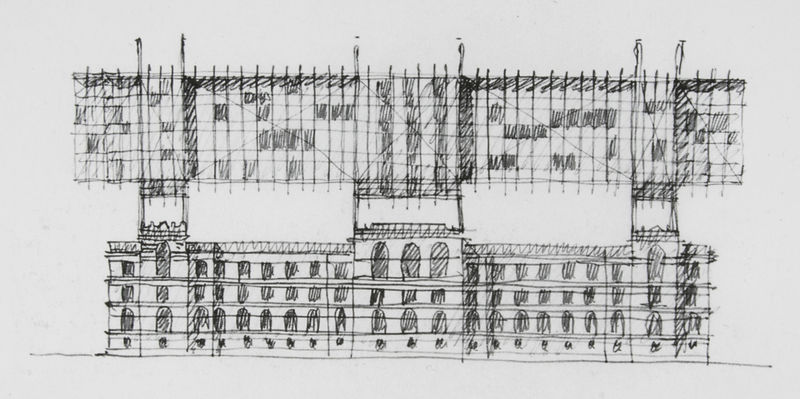
Titel: Entwurfsvariante für die Erweiterung der staatlichen Kunstakademie Düsseldorf
Künstler: Karl Wimmenauer
Standort: Düsseldorf
Institution: Staatliche Kunstakademie
Schlagwörter: weiß, fenster, grau, schwarz, skizze, zeichnung, architektur, spiegelung, fassade, linien, symmetrie, zinnen, balustrade, linie, entwurf, risalit, residenz, schloß, geschosse, plan, grundriss, aufriss, risalite, geschoß